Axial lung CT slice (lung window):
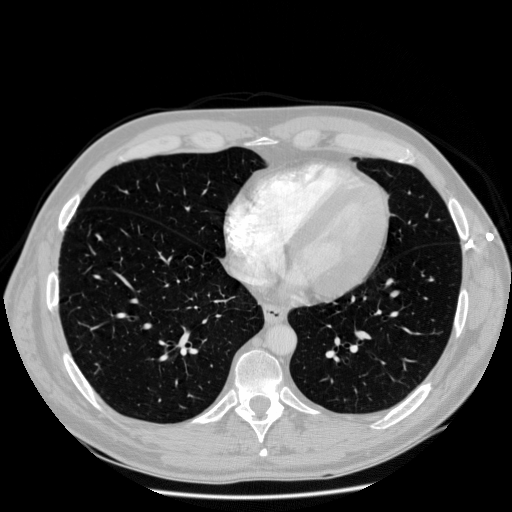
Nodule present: no